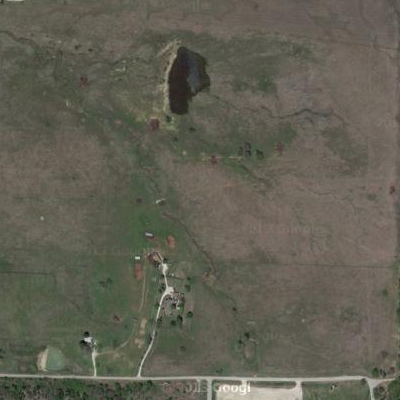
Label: aGrass